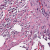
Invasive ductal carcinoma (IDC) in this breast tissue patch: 0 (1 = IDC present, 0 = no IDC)